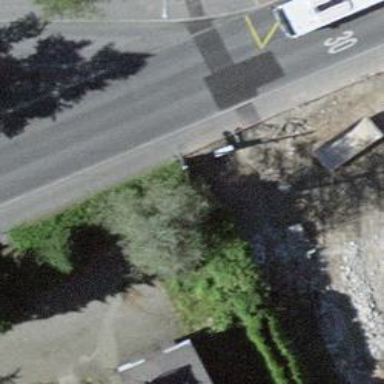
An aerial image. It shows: Kerb barrier.